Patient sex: M
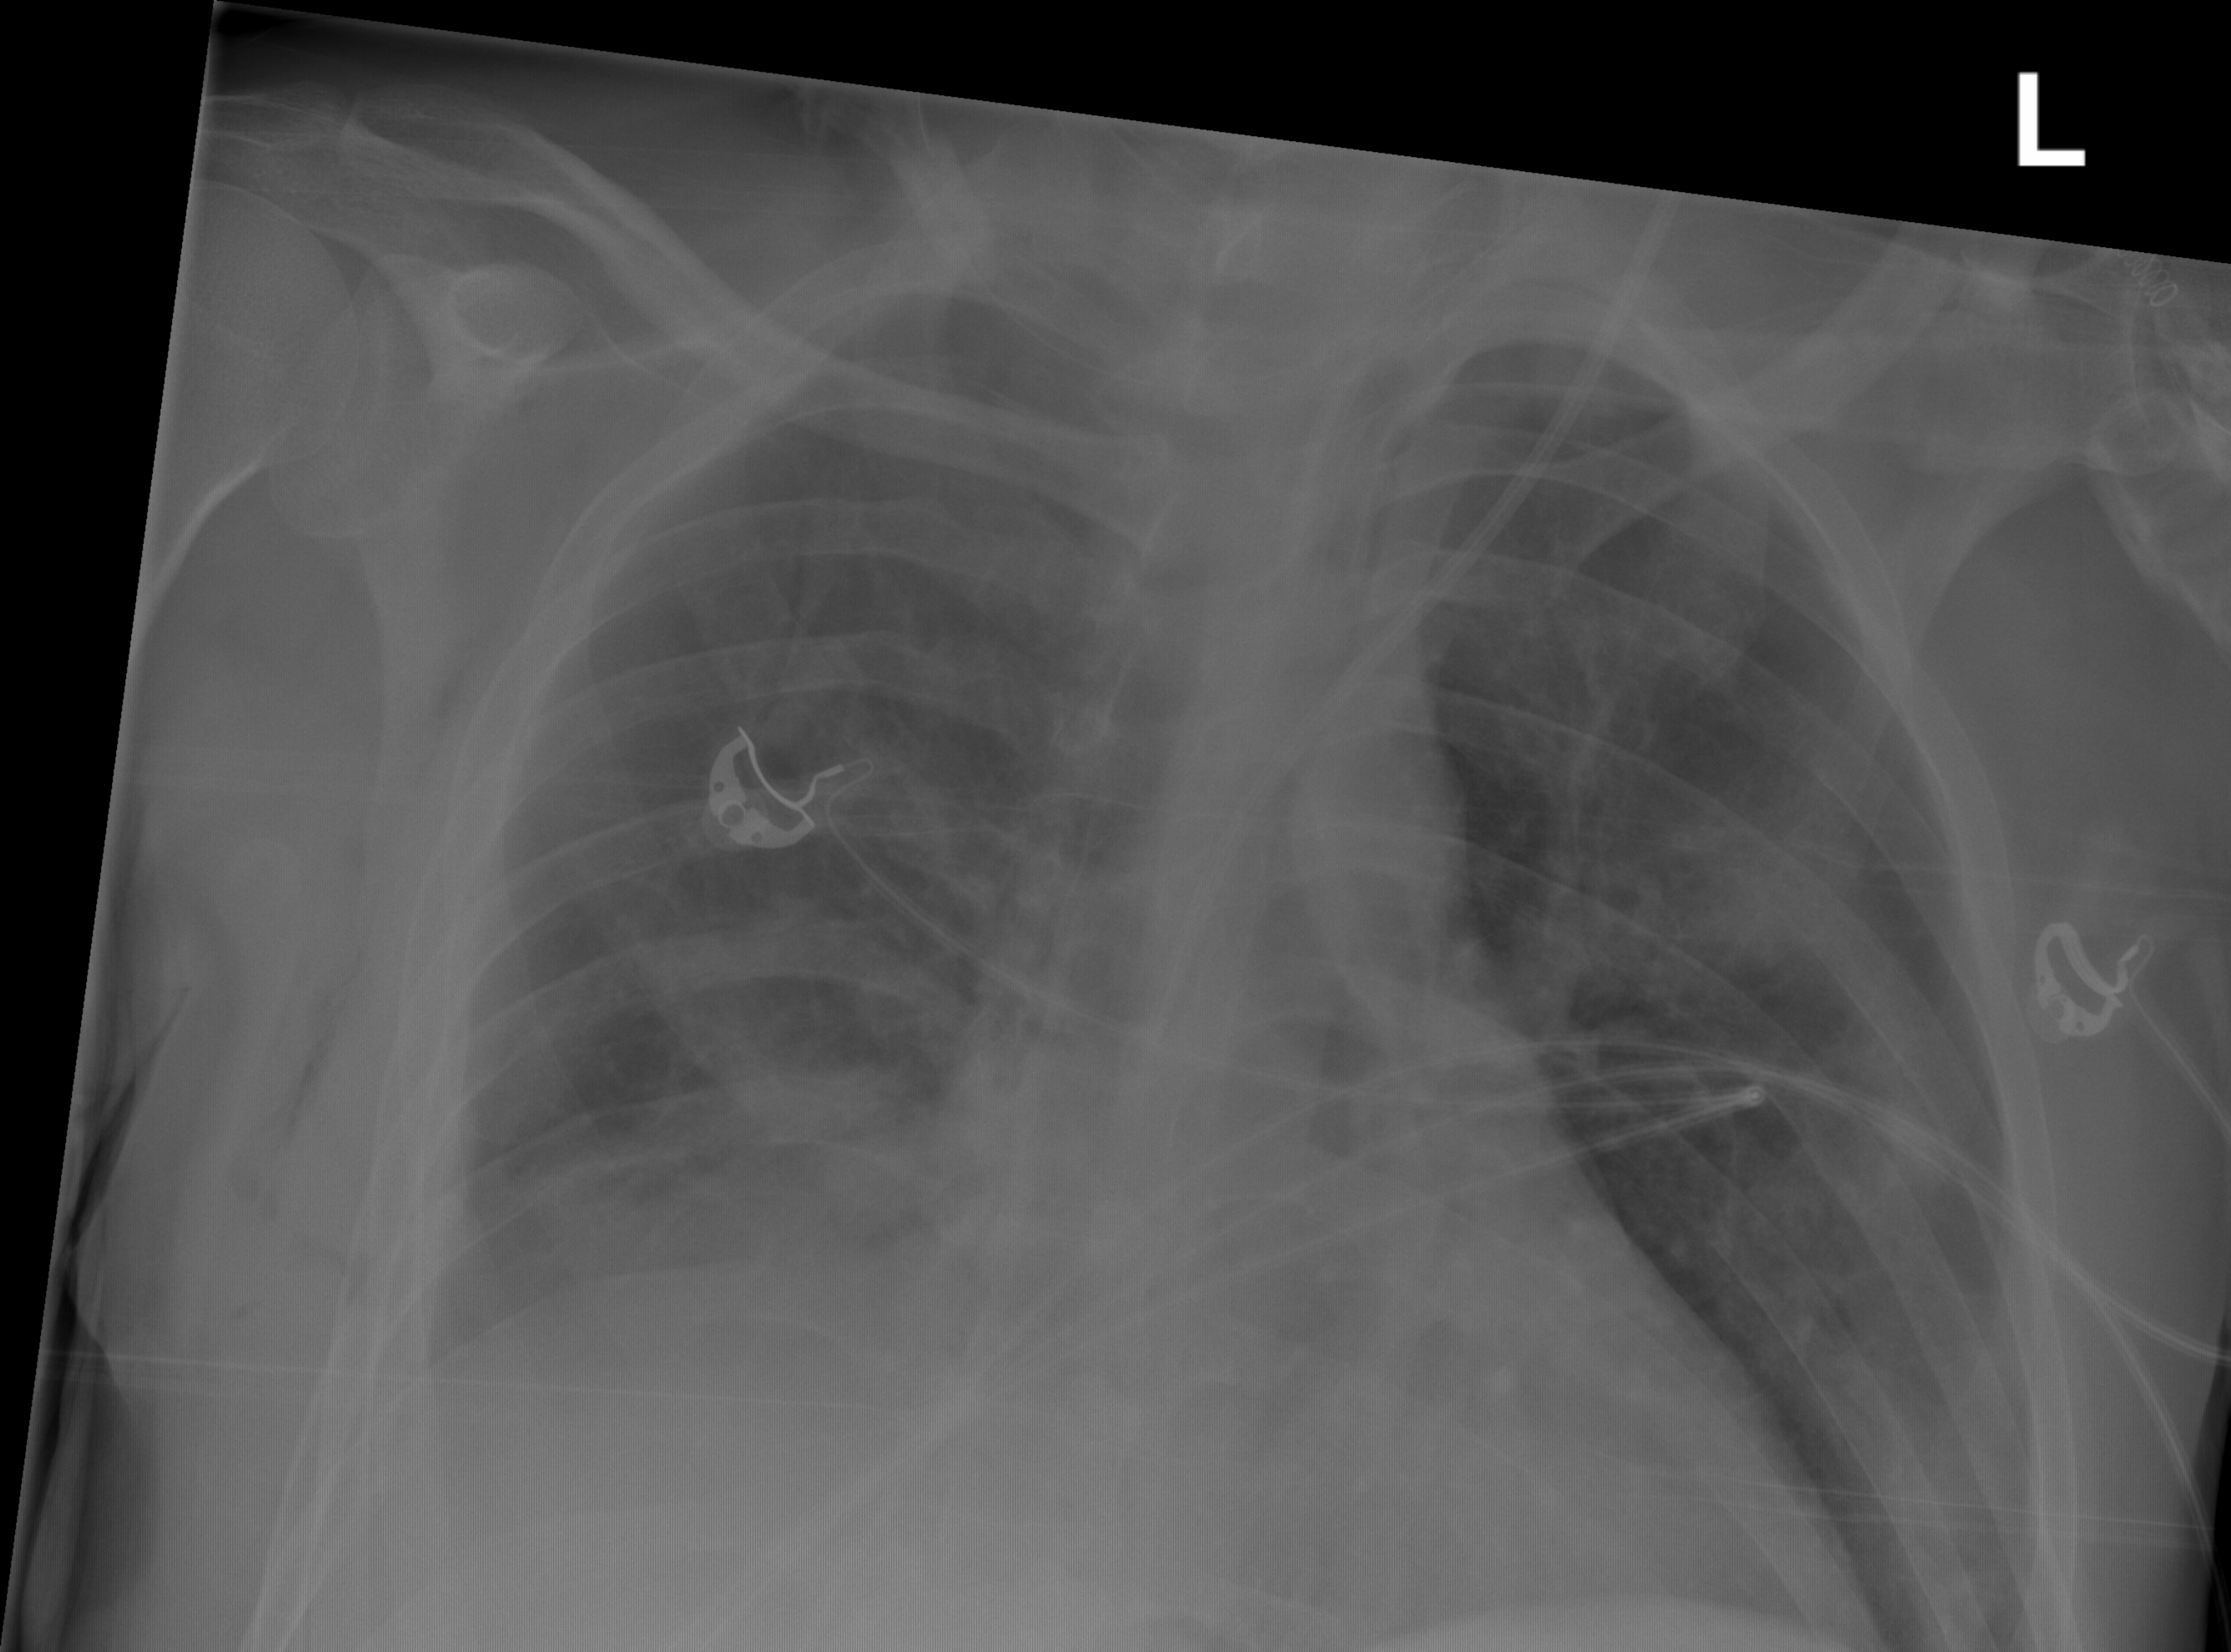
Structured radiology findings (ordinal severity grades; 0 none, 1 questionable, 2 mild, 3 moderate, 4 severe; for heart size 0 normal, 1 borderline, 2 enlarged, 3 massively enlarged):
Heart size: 1
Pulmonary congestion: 2
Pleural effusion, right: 0
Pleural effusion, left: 0
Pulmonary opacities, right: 2
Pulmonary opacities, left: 0
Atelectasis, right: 3
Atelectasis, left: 2